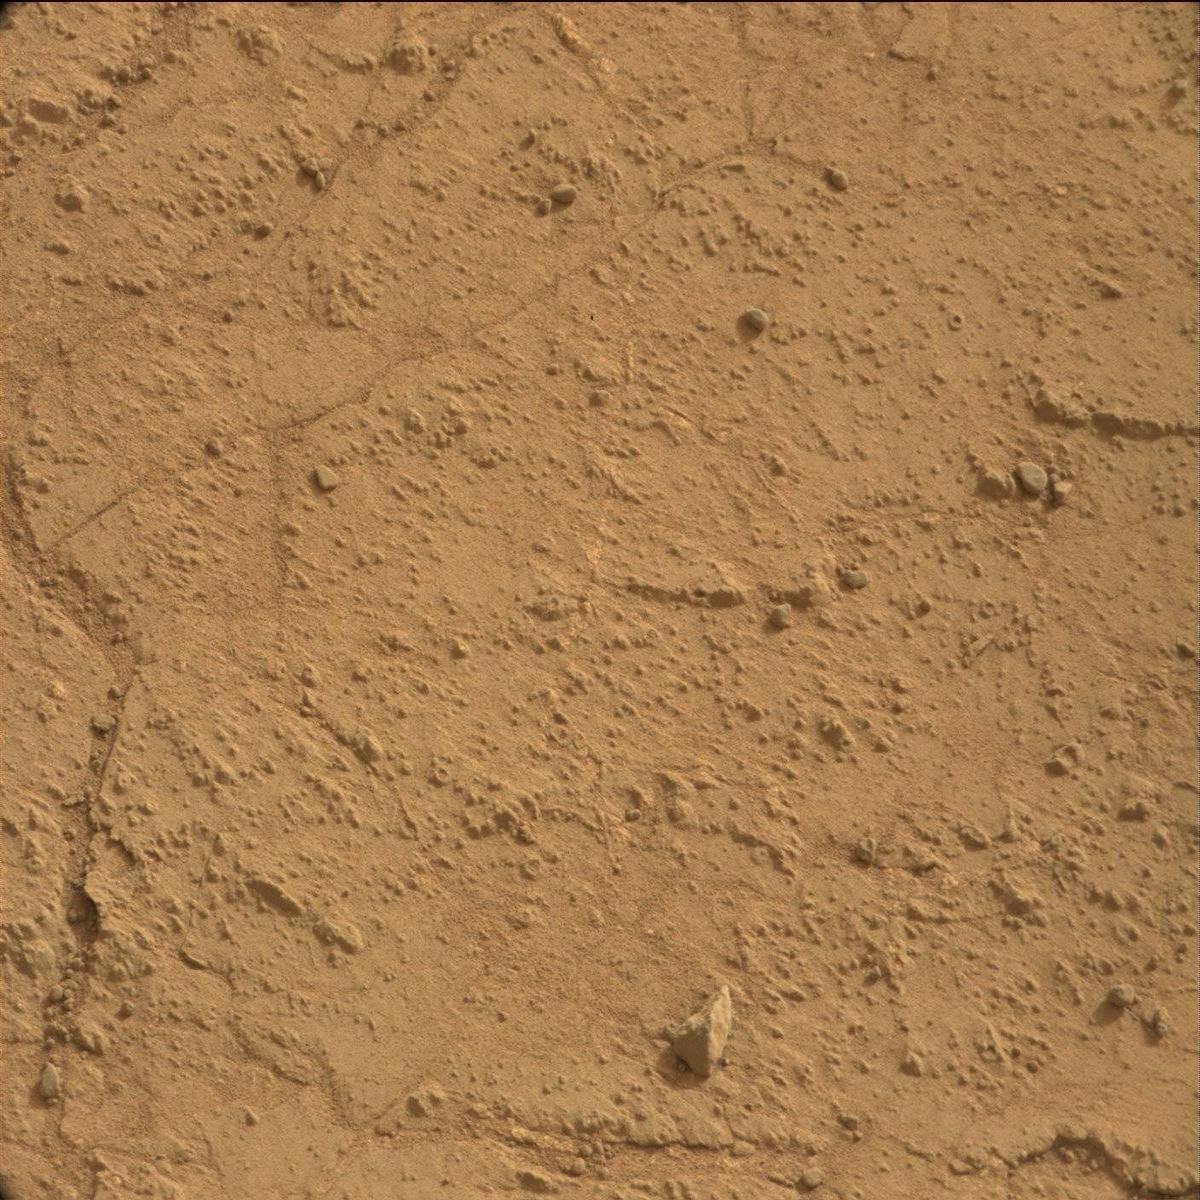
Terrain classes present: Bedrock, Rock, Sand / Soil